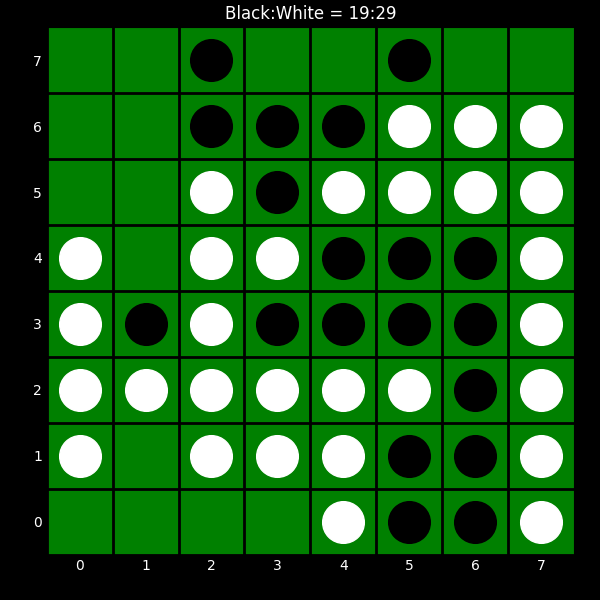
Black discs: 19
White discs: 29